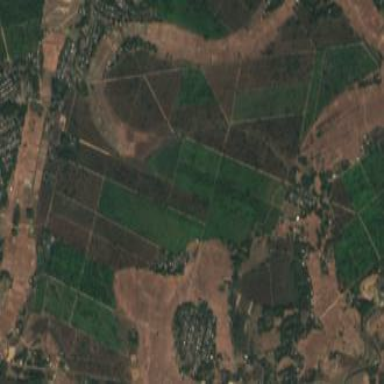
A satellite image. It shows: Orchard consisting of tea plants.